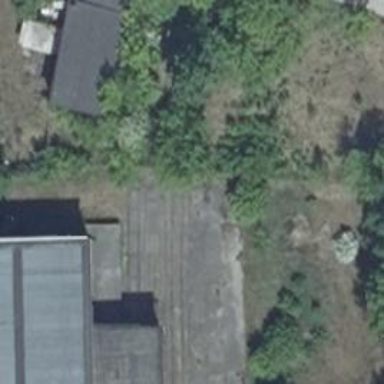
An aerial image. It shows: Disused railway.